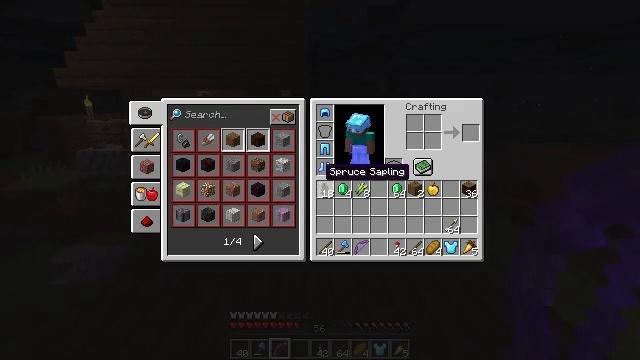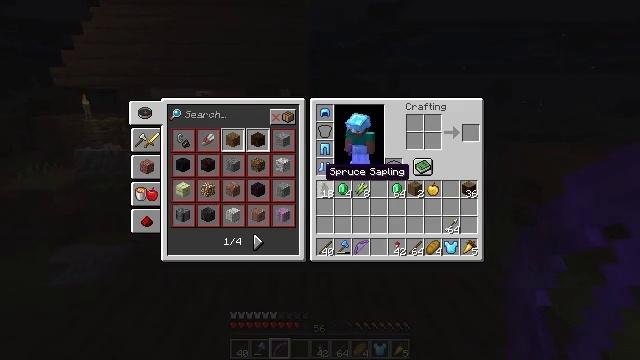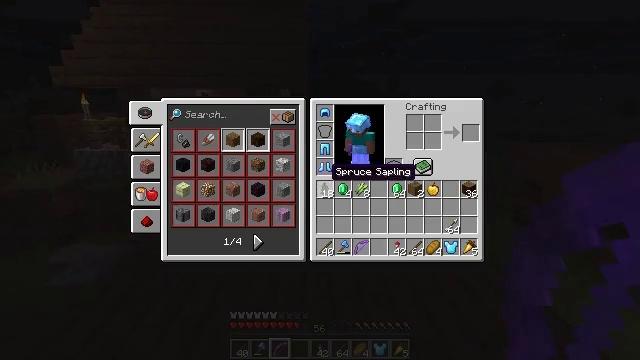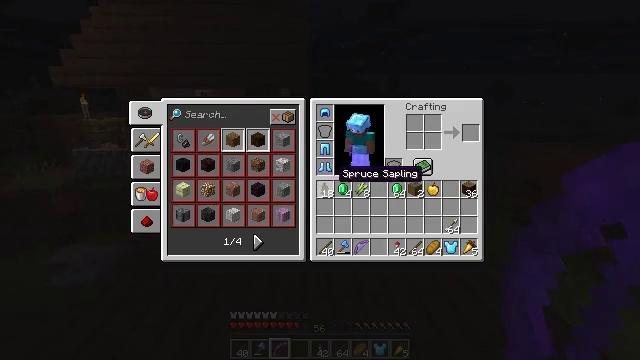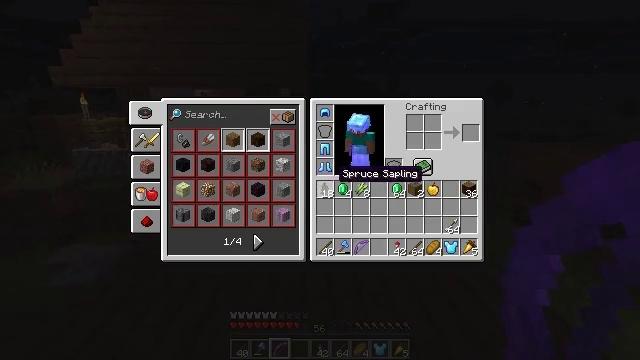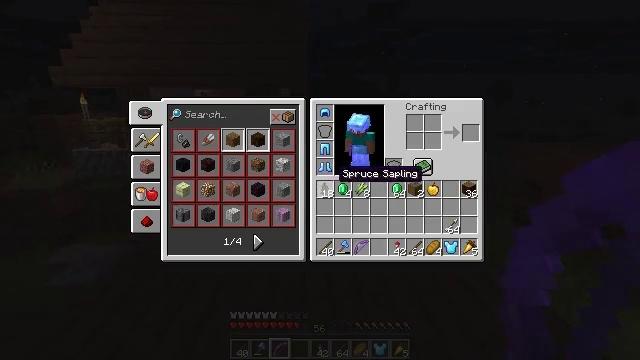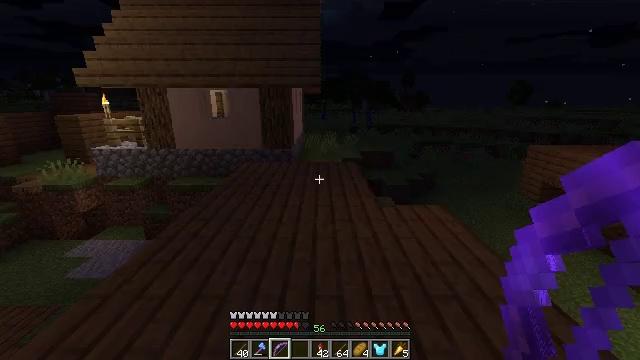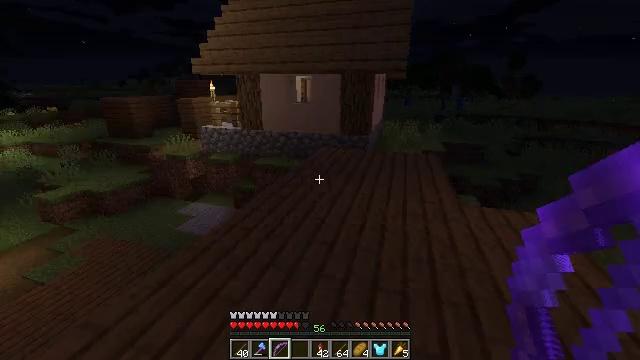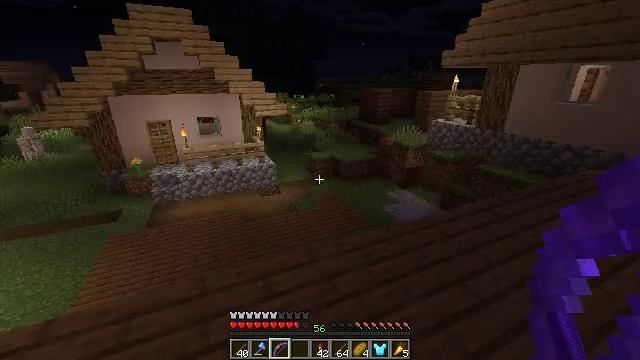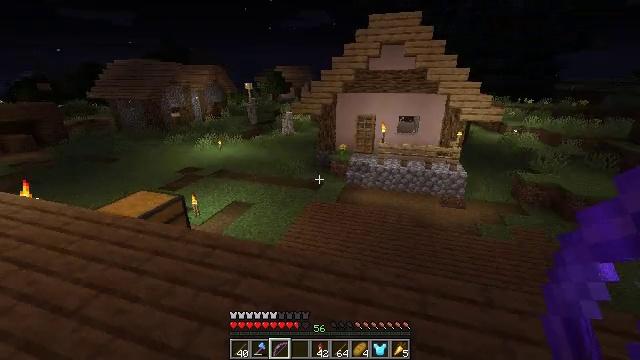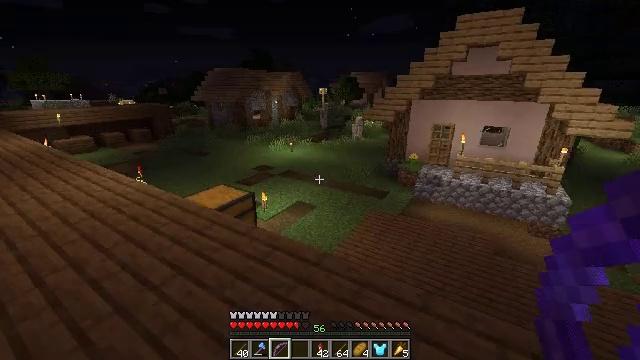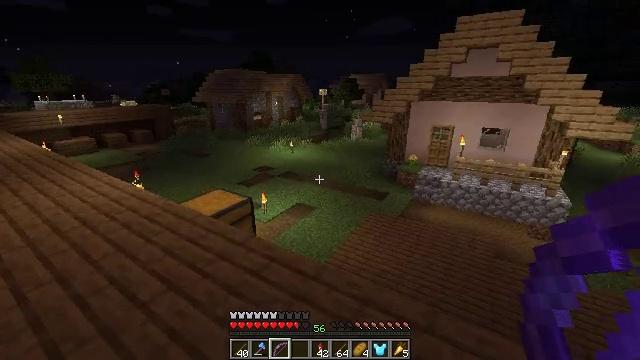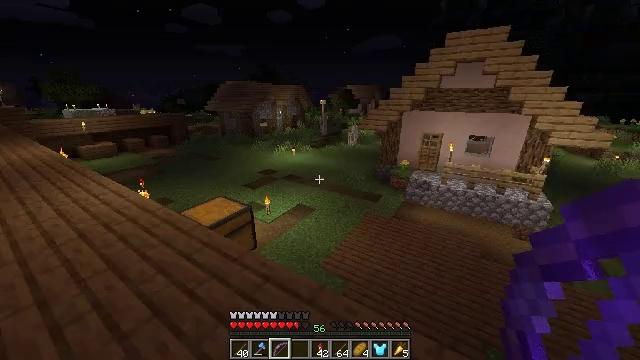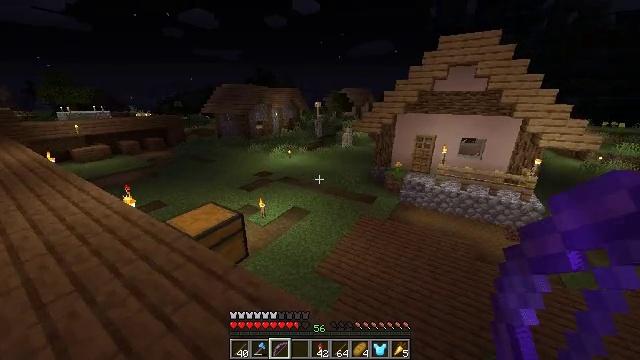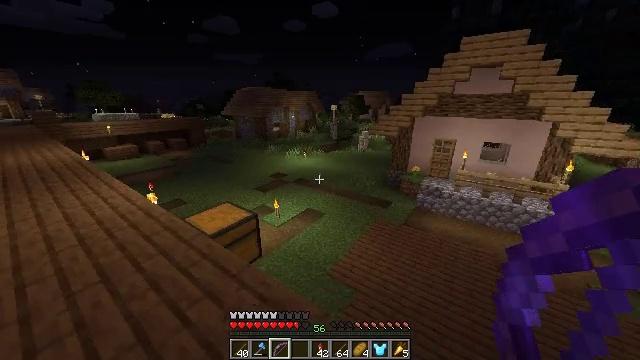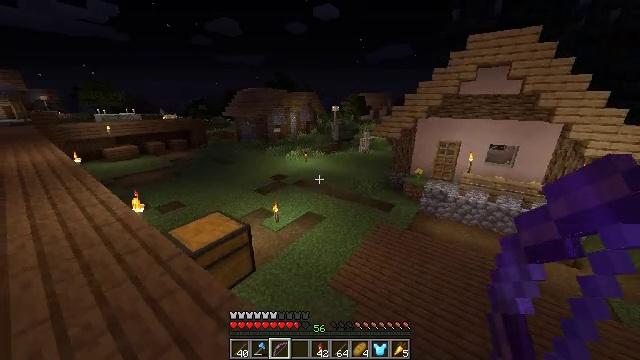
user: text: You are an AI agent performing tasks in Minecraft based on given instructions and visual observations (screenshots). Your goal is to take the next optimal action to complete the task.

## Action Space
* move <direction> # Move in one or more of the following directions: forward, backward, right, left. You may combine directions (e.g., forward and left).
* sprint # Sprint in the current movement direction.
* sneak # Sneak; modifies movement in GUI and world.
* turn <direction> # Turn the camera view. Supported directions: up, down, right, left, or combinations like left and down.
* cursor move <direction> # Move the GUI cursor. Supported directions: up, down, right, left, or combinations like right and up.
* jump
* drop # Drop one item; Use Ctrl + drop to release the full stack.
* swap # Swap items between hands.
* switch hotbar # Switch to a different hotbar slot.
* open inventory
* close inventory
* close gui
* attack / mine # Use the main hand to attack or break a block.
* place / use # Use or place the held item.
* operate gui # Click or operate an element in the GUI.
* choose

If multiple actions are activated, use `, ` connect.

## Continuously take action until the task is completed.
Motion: motion action
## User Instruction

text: Break the shulker box to collect it.
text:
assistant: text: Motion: no_op
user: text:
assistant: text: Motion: no_op
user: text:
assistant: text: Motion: no_op
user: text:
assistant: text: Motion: no_op
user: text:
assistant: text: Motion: no_op
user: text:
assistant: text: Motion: cursor move left, close inventory
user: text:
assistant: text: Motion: turn left and down, close inventory
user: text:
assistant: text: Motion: turn left and down, close inventory
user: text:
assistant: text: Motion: move forward, turn left
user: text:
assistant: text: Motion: move forward, sprint, turn left and up
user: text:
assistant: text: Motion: move forward, sprint
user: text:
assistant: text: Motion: move forward, sprint
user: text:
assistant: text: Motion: move forward, sprint, turn right
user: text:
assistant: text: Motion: move forward, sprint, turn left
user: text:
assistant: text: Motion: move forward, sprint
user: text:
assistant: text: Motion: move forward, sprint
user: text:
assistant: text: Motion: move forward, sprint
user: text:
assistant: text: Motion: move forward, sprint, jump
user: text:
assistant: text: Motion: move forward, sprint, jump
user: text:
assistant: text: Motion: move forward, sprint, jump
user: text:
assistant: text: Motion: move forward, sprint, jump
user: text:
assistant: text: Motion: move forward, sprint, jump
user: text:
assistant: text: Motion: move forward, sprint
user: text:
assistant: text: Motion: move forward, sprint, jump
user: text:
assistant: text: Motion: move forward, sprint, turn right and up, jump
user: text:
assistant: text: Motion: move forward, sprint, turn right and up, jump
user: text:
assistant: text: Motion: move forward, sprint, turn right and up, jump
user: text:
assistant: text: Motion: move forward, sprint, turn right and up, jump
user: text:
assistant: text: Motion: move forward, sprint, jump
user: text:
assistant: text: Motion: move forward, sprint, turn right and up, jump